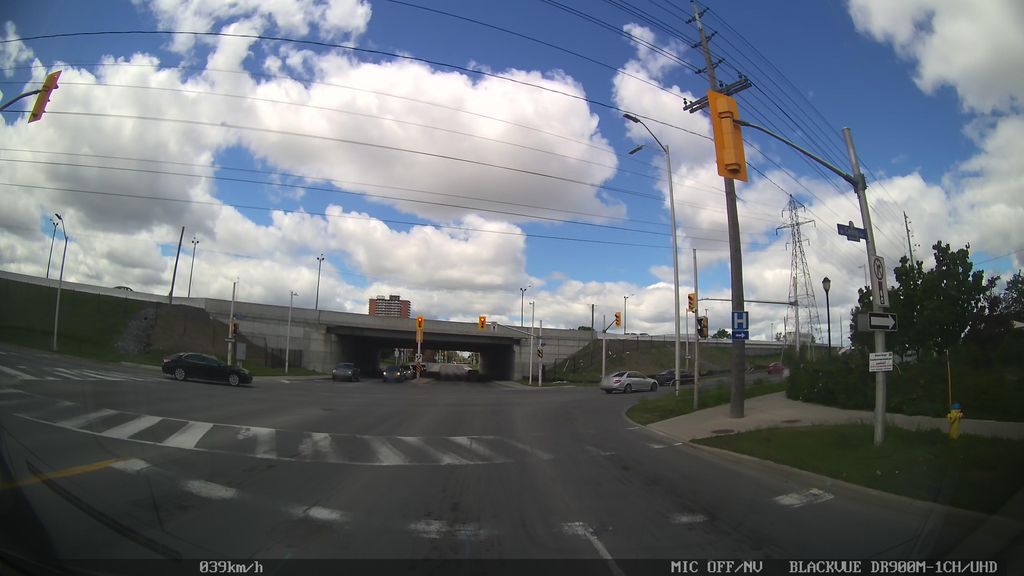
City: ottawa-gatineau